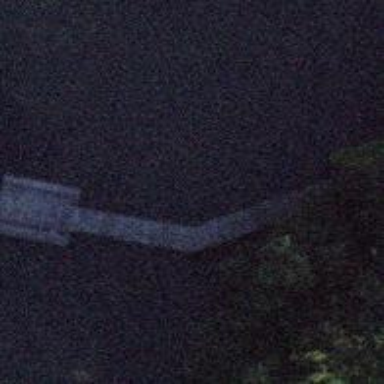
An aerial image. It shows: Man-made pier.